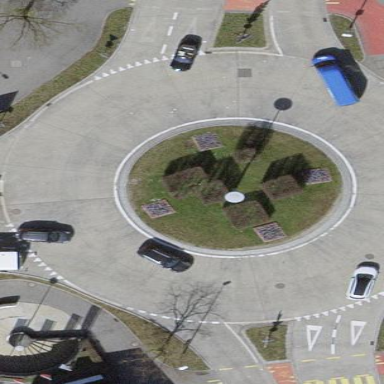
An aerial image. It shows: Concrete roundabout on primary highway.